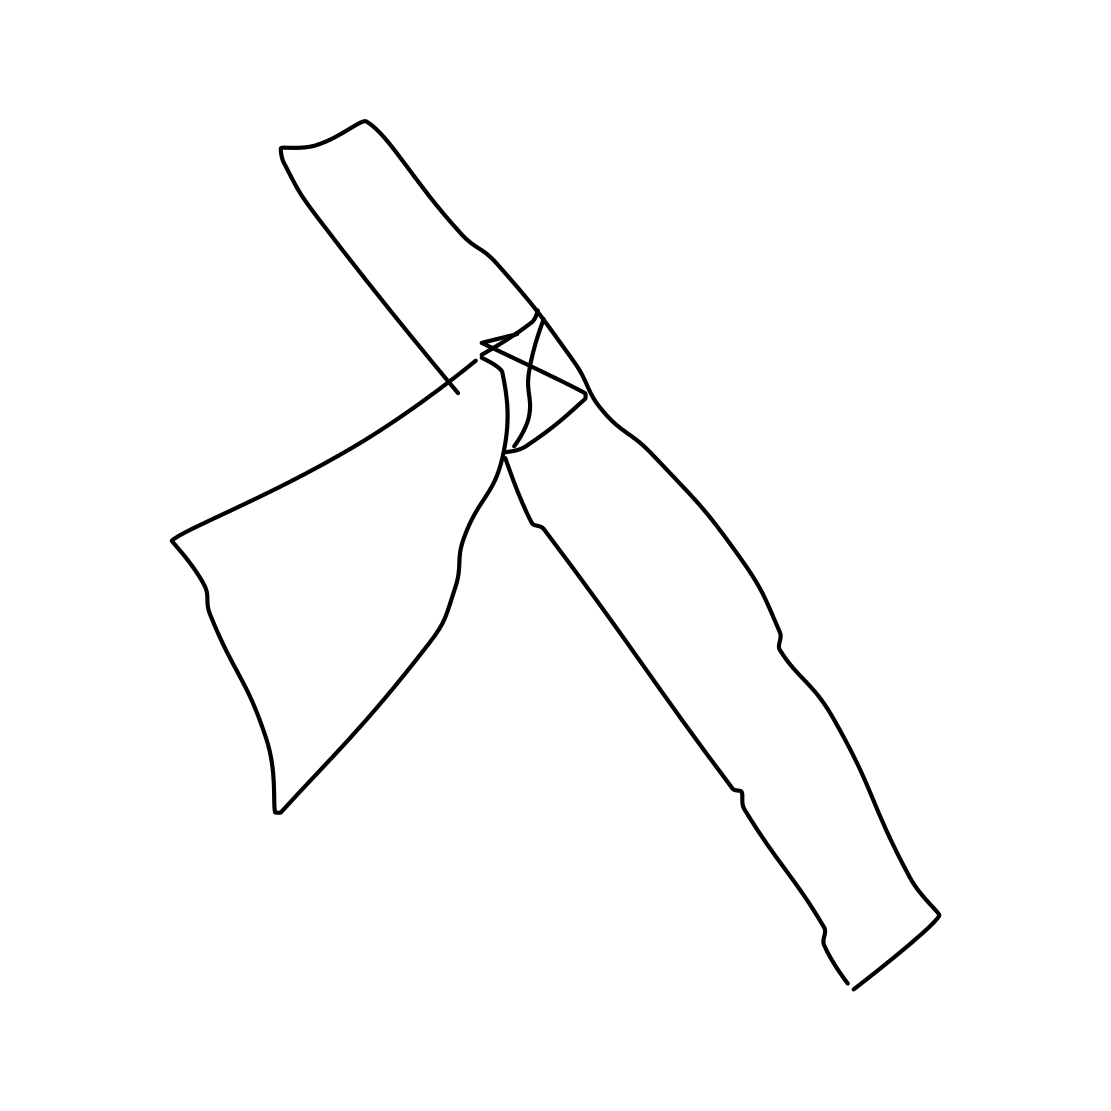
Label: axe